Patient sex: F
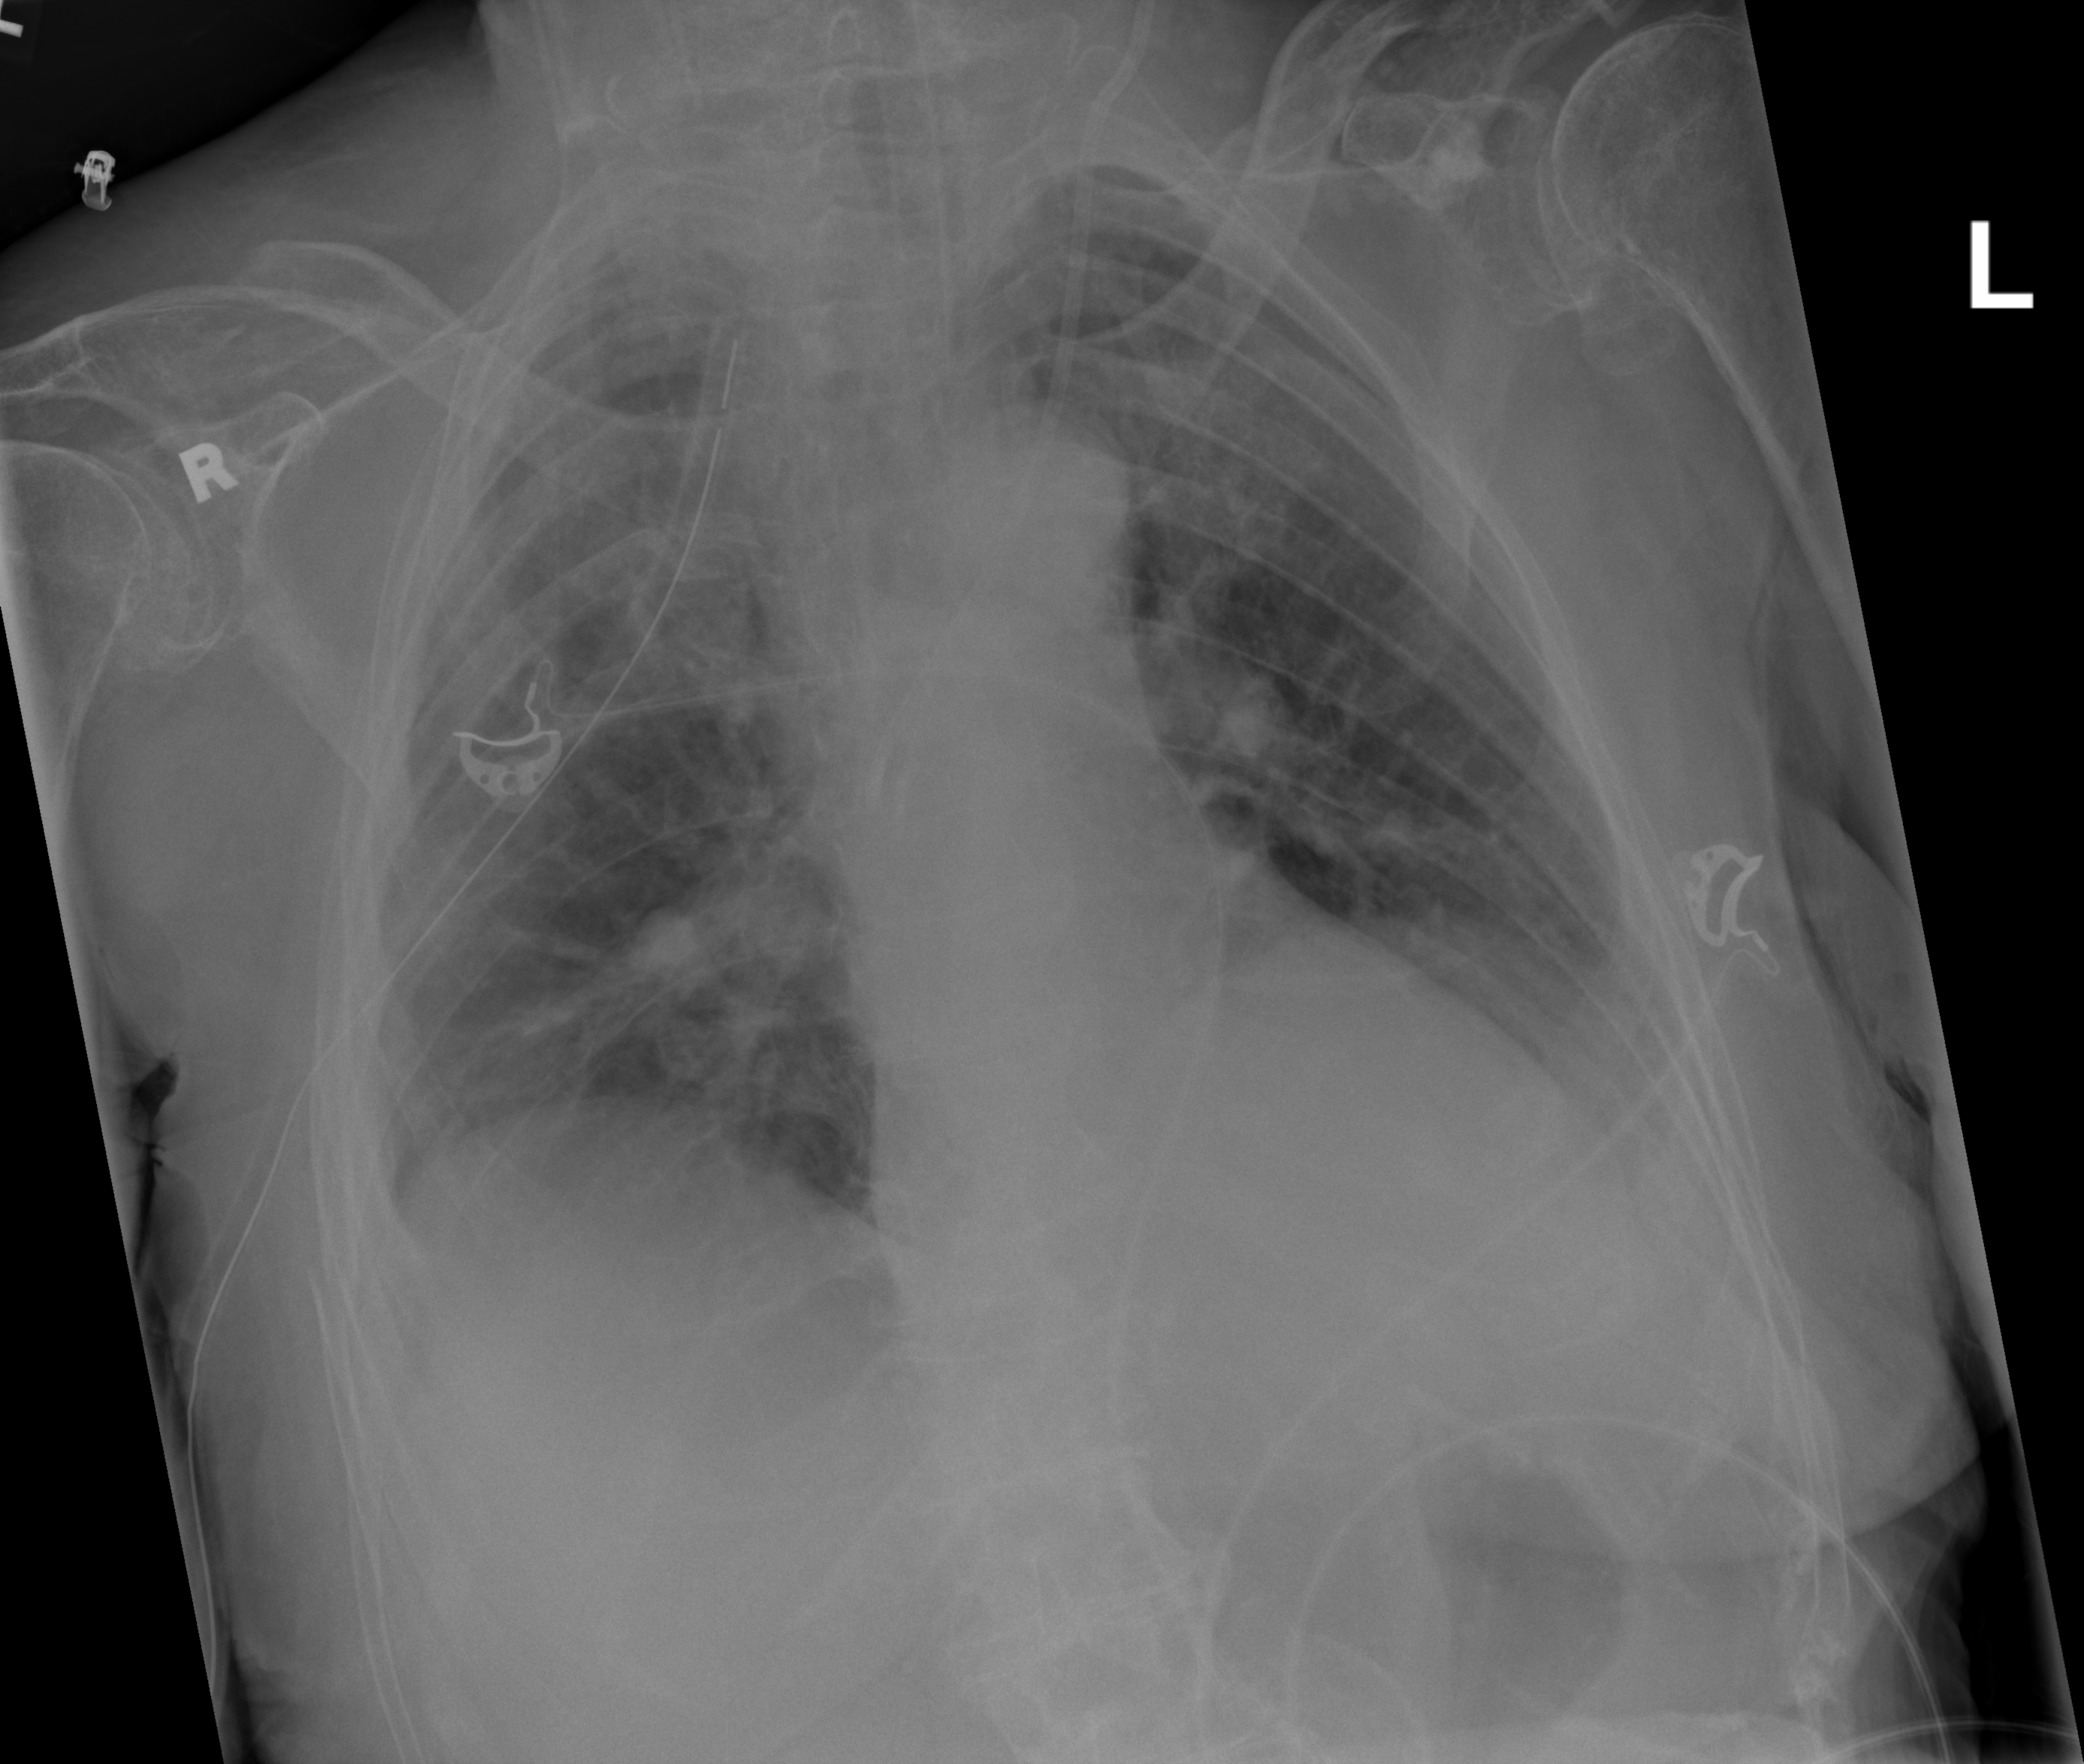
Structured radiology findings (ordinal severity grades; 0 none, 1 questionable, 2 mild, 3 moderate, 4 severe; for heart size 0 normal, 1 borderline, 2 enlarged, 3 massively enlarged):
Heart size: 1
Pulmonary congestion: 2
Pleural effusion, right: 2
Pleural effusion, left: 1
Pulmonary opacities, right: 0
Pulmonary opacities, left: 0
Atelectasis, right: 2
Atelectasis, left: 2